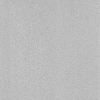
Atmospheric dust classification: dusty